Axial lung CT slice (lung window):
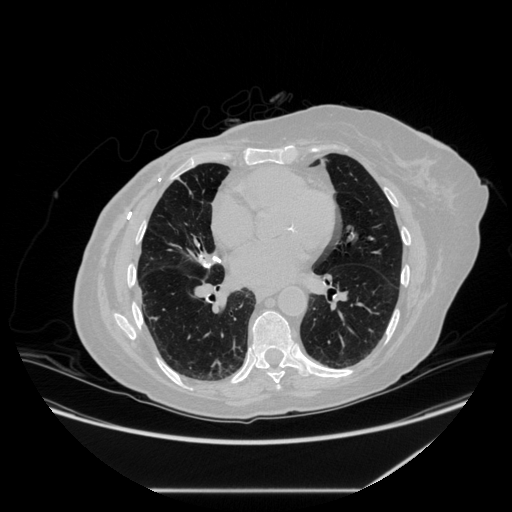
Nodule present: no